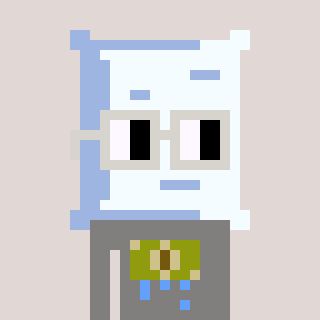
a pixel art character with square light gray glasses, a pillow-shaped head and a bluegrey-colored body on a warm background